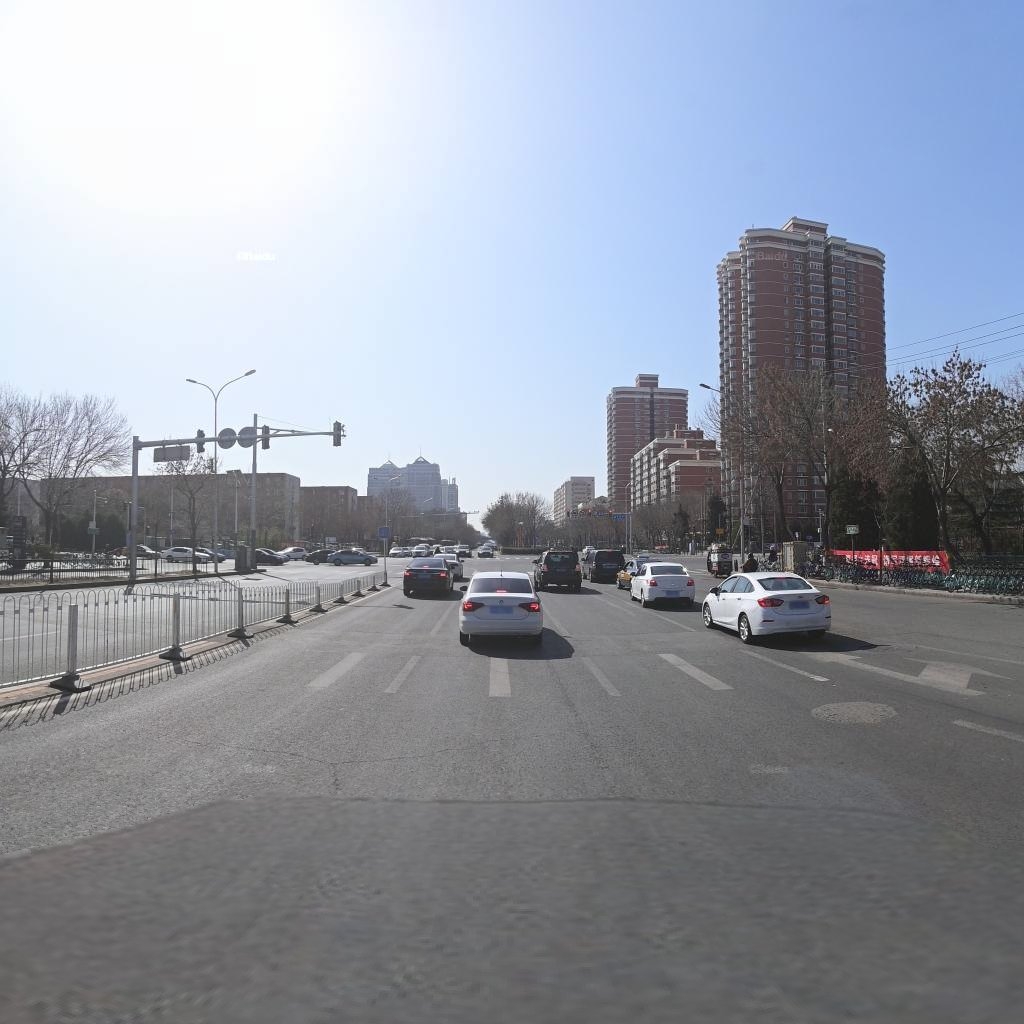
Region: Haidian
Road damage annotations: transverse crack, longitudinal crack, manhole cover, manhole cover